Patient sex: M
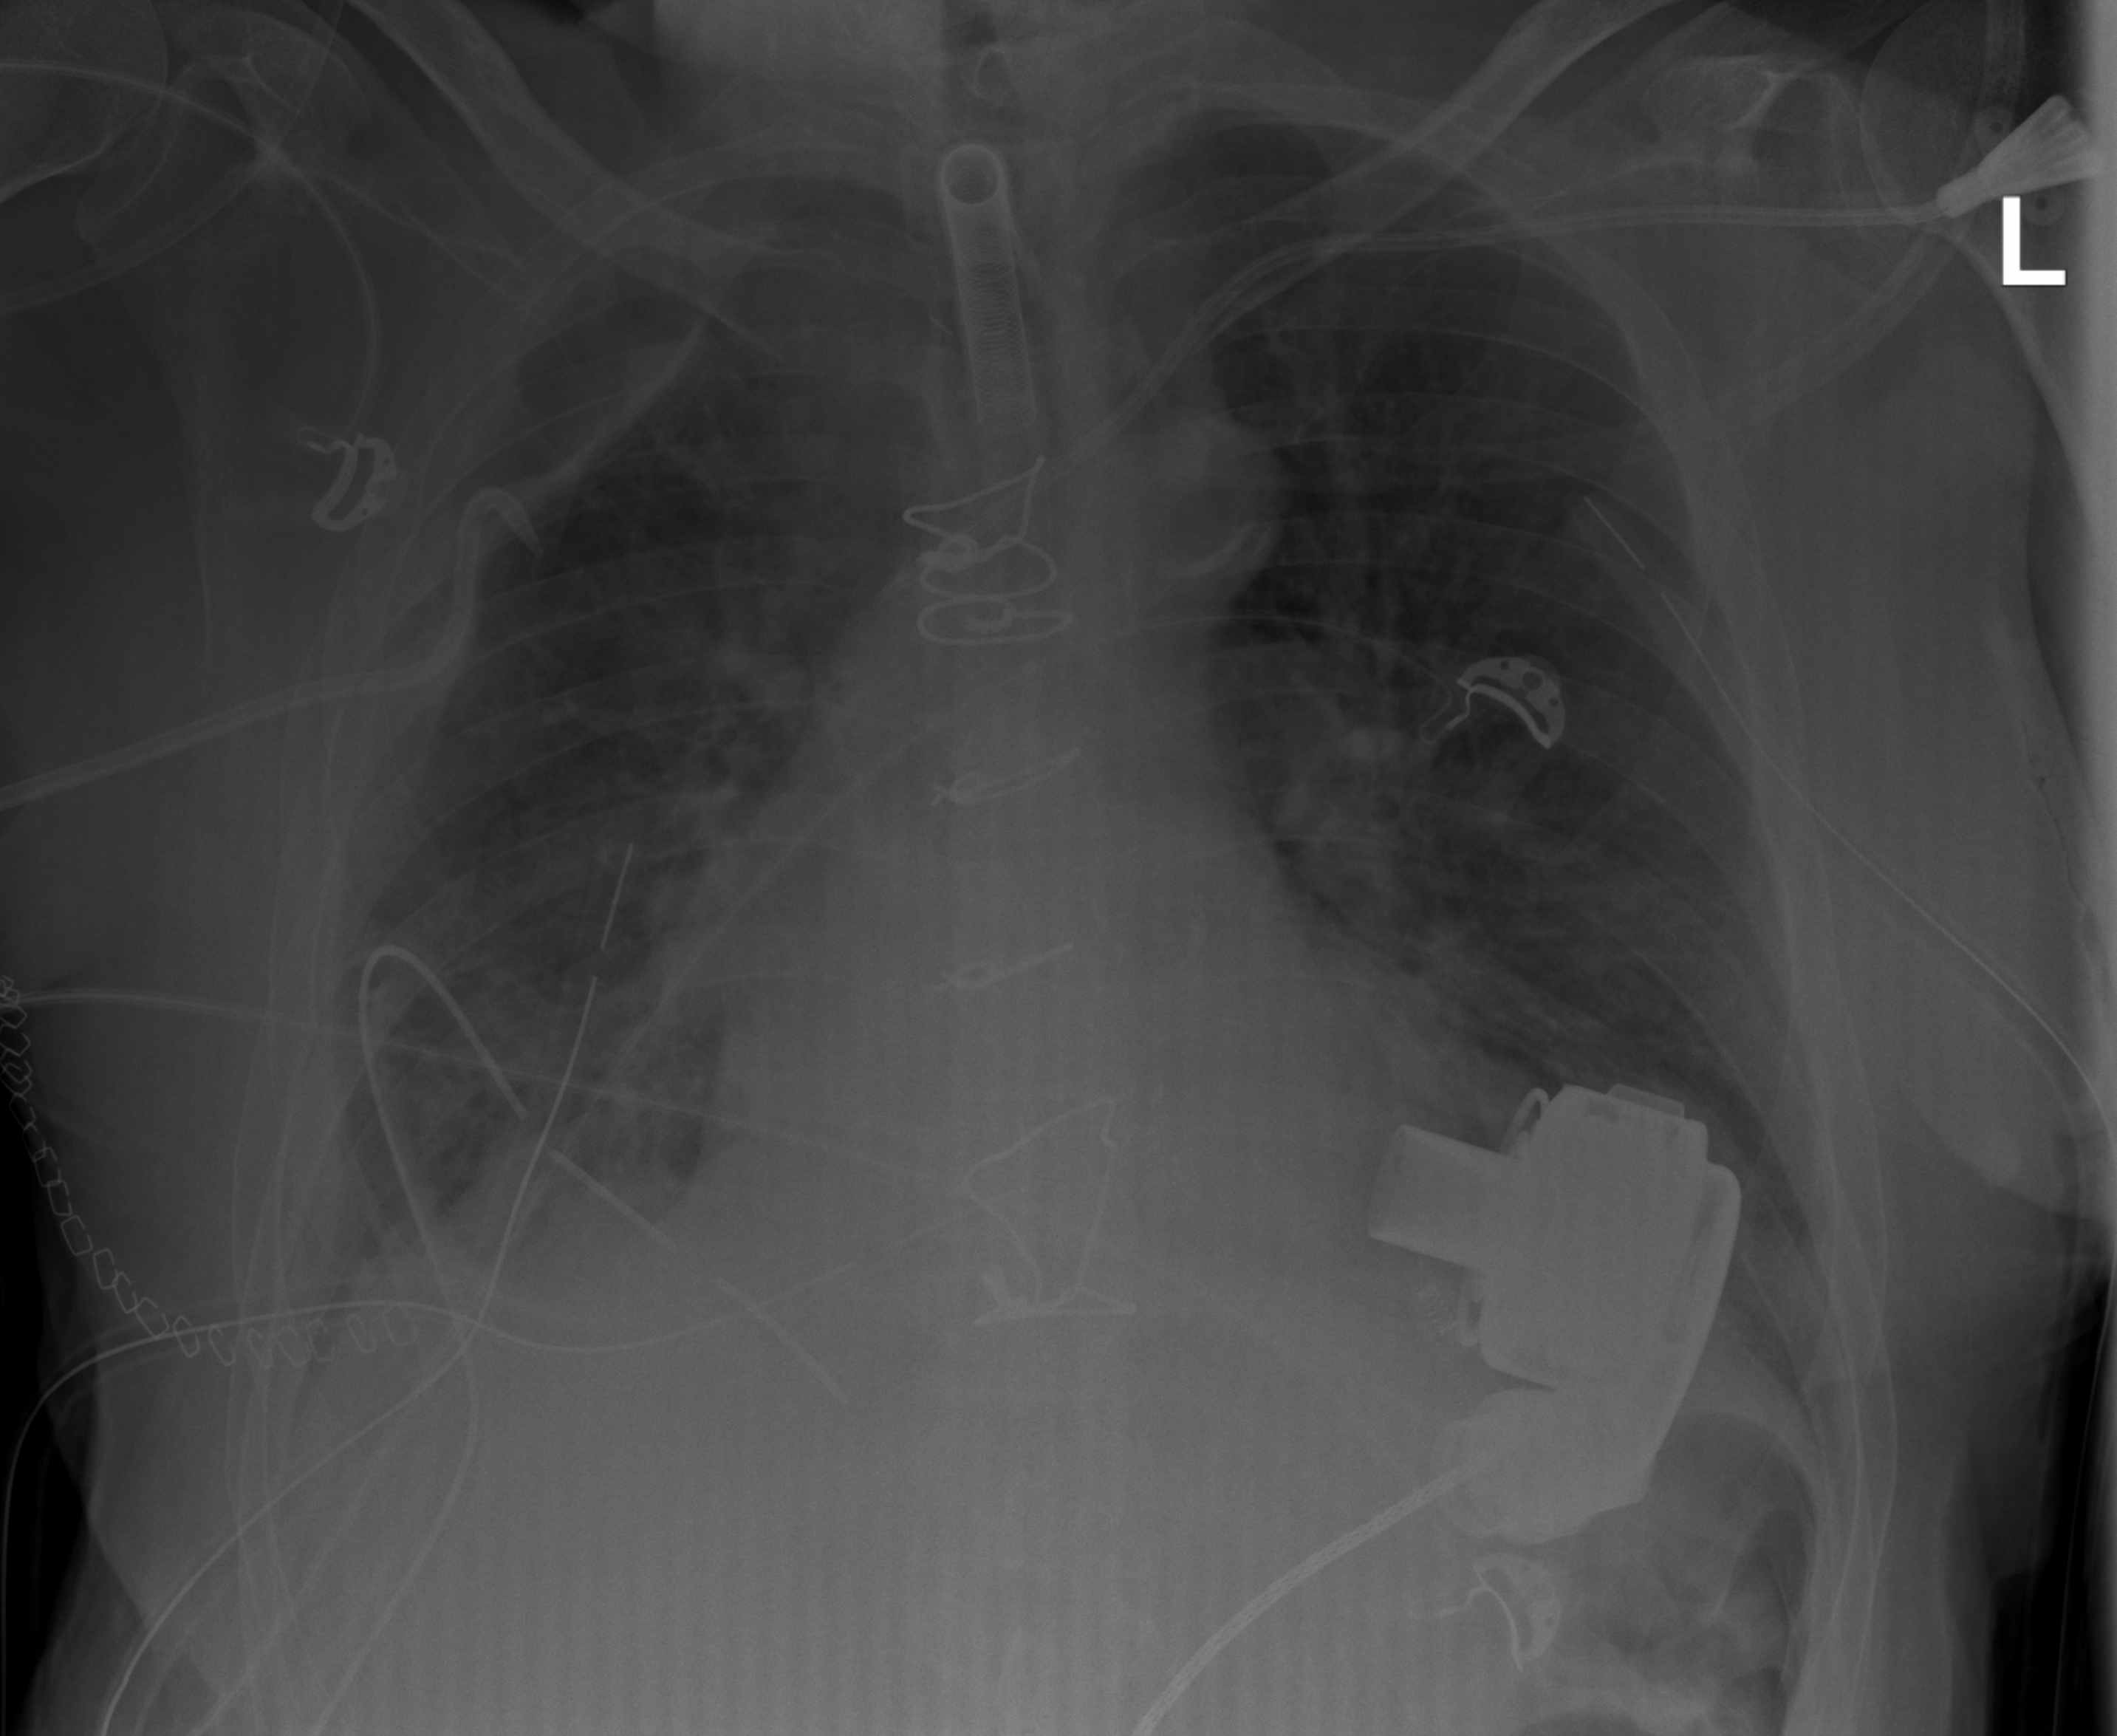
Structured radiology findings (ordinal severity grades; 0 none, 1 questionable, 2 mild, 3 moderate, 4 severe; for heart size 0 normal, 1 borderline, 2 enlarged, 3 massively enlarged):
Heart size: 0
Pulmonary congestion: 2
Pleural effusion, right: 2
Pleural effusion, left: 2
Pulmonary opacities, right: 2
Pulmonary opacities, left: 2
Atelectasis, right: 3
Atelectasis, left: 2